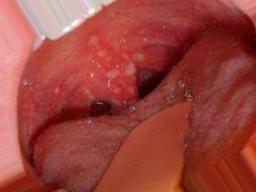
Condition: Mouth Ulcer